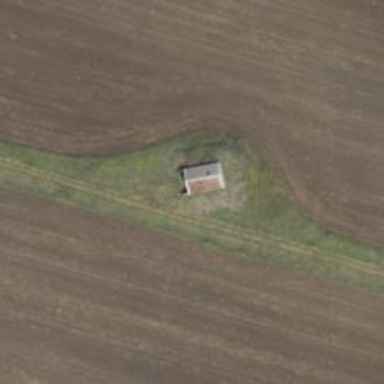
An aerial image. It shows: Military bunker.